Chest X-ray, AP view. Patient: 83 years old, sex F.
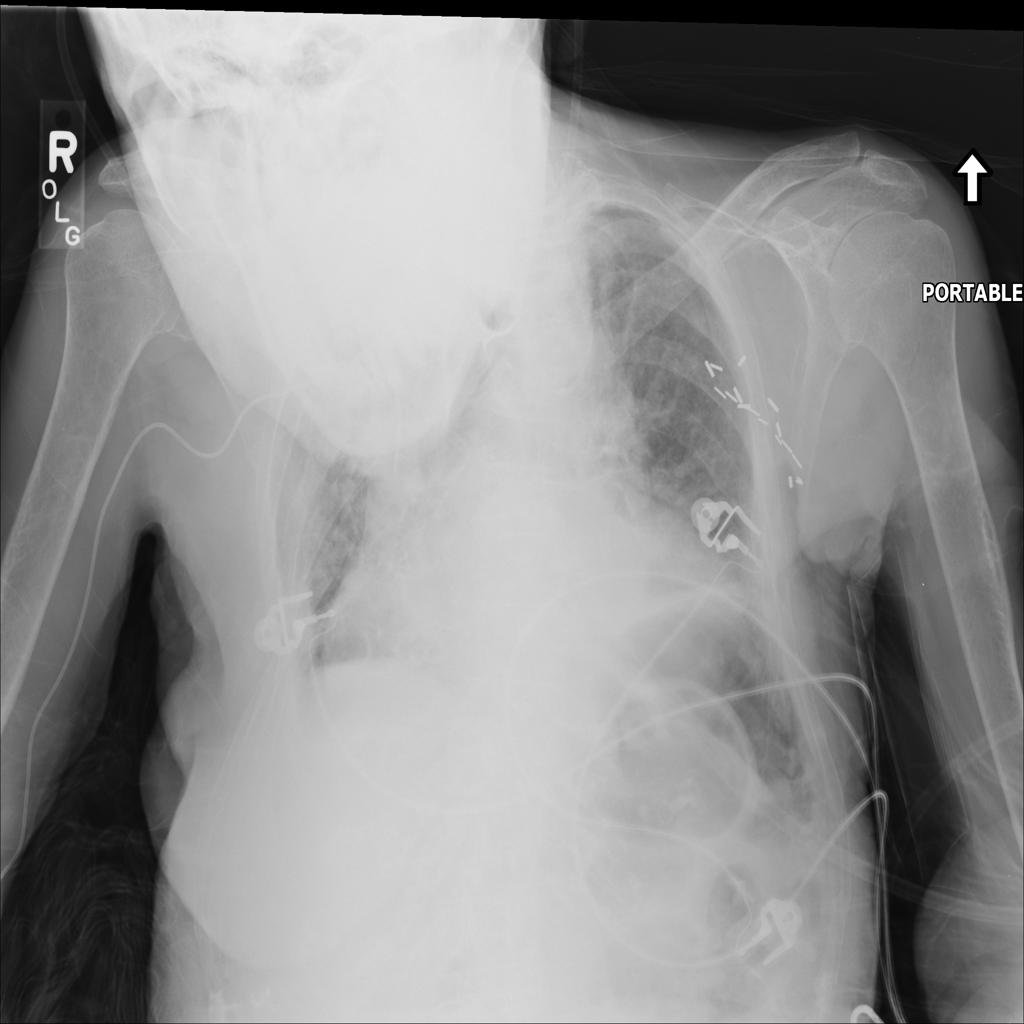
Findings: No Finding